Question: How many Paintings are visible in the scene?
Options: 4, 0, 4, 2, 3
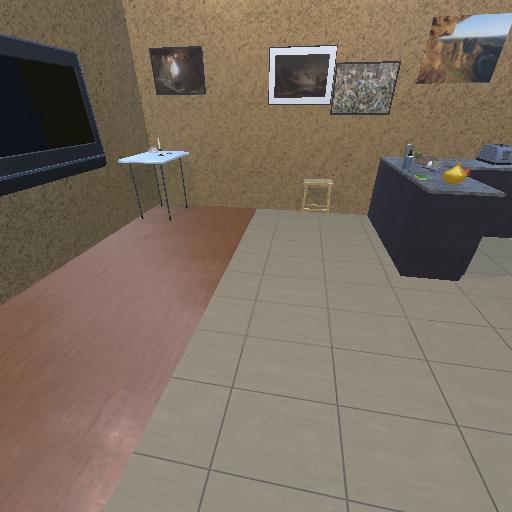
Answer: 4